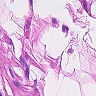
Metastatic tissue present: no